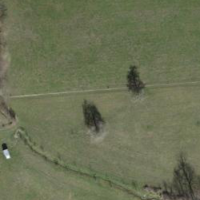
EUNIS habitat code: 52
Species observed at this site:
Hippophae rhamnoides